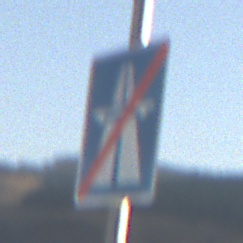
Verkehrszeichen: EndeAutbahn
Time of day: SunriseSunset
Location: Outdoor (Nature)
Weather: Clear
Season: NotSpecified
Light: Natural